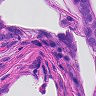
Metastatic tissue present: yes